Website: lowes
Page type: customer-info-address
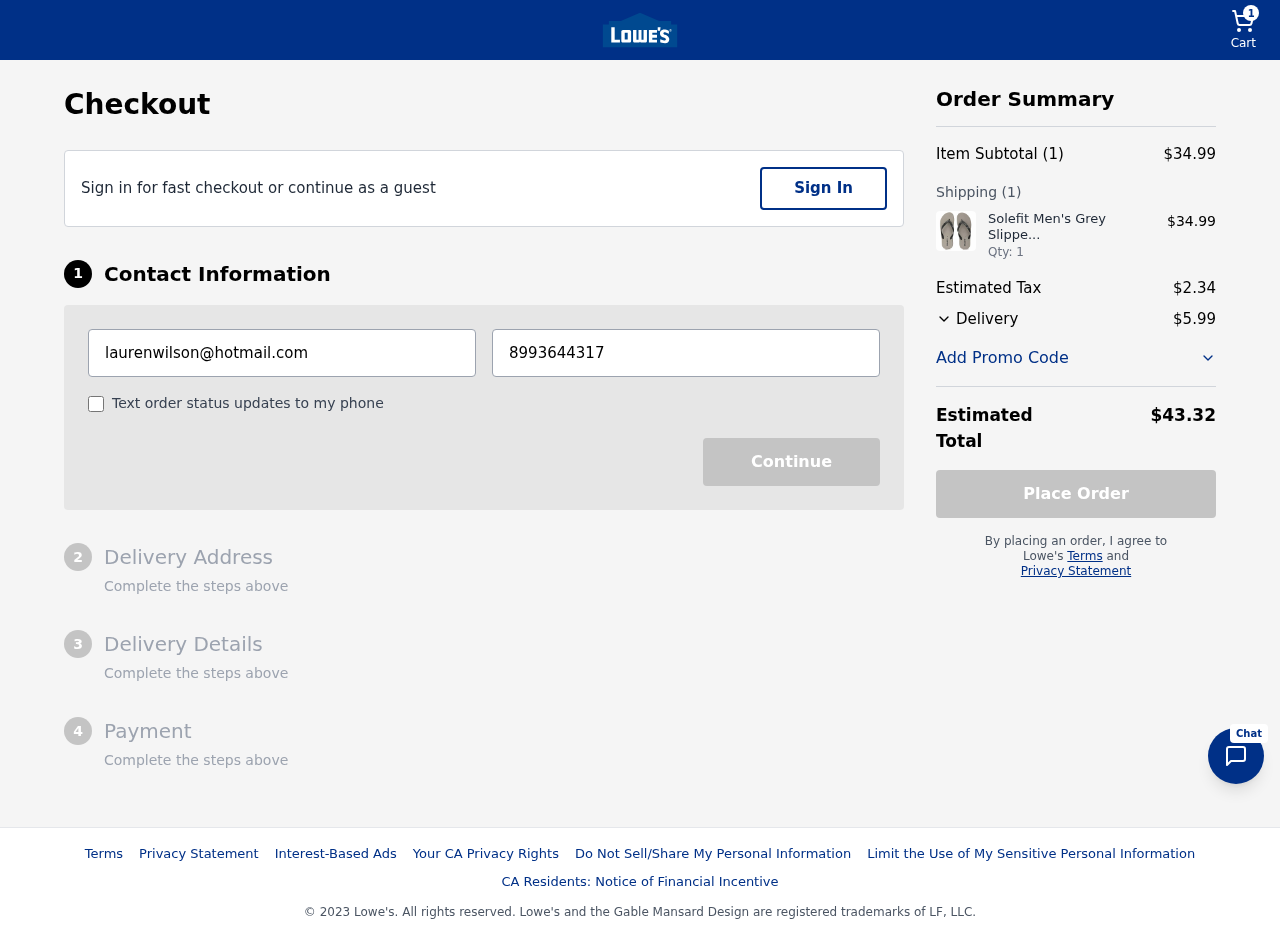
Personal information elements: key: PII_EMAIL
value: laurenwilson@hotmail.com
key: PII_PHONE
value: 8993644317
Product elements: key: PRODUCT1_NAME
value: Solefit Men's Grey Slippers-8 UK (42 EU) (SLFT-0081)
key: PRODUCT1_PRICE
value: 34.99
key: PRODUCT1_QUANTITY
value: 1
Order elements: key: ORDER_NUM_ITEMS
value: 1
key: ORDER_SUBTOTAL
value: $34.99
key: ORDER_NUM_ITEMS2
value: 1
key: ORDER_TAX
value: $2.34
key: ORDER_SHIPPING_COST
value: $5.99
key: ORDER_TOTAL
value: $43.32